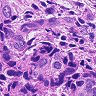
Metastatic tissue present: yes